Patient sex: M
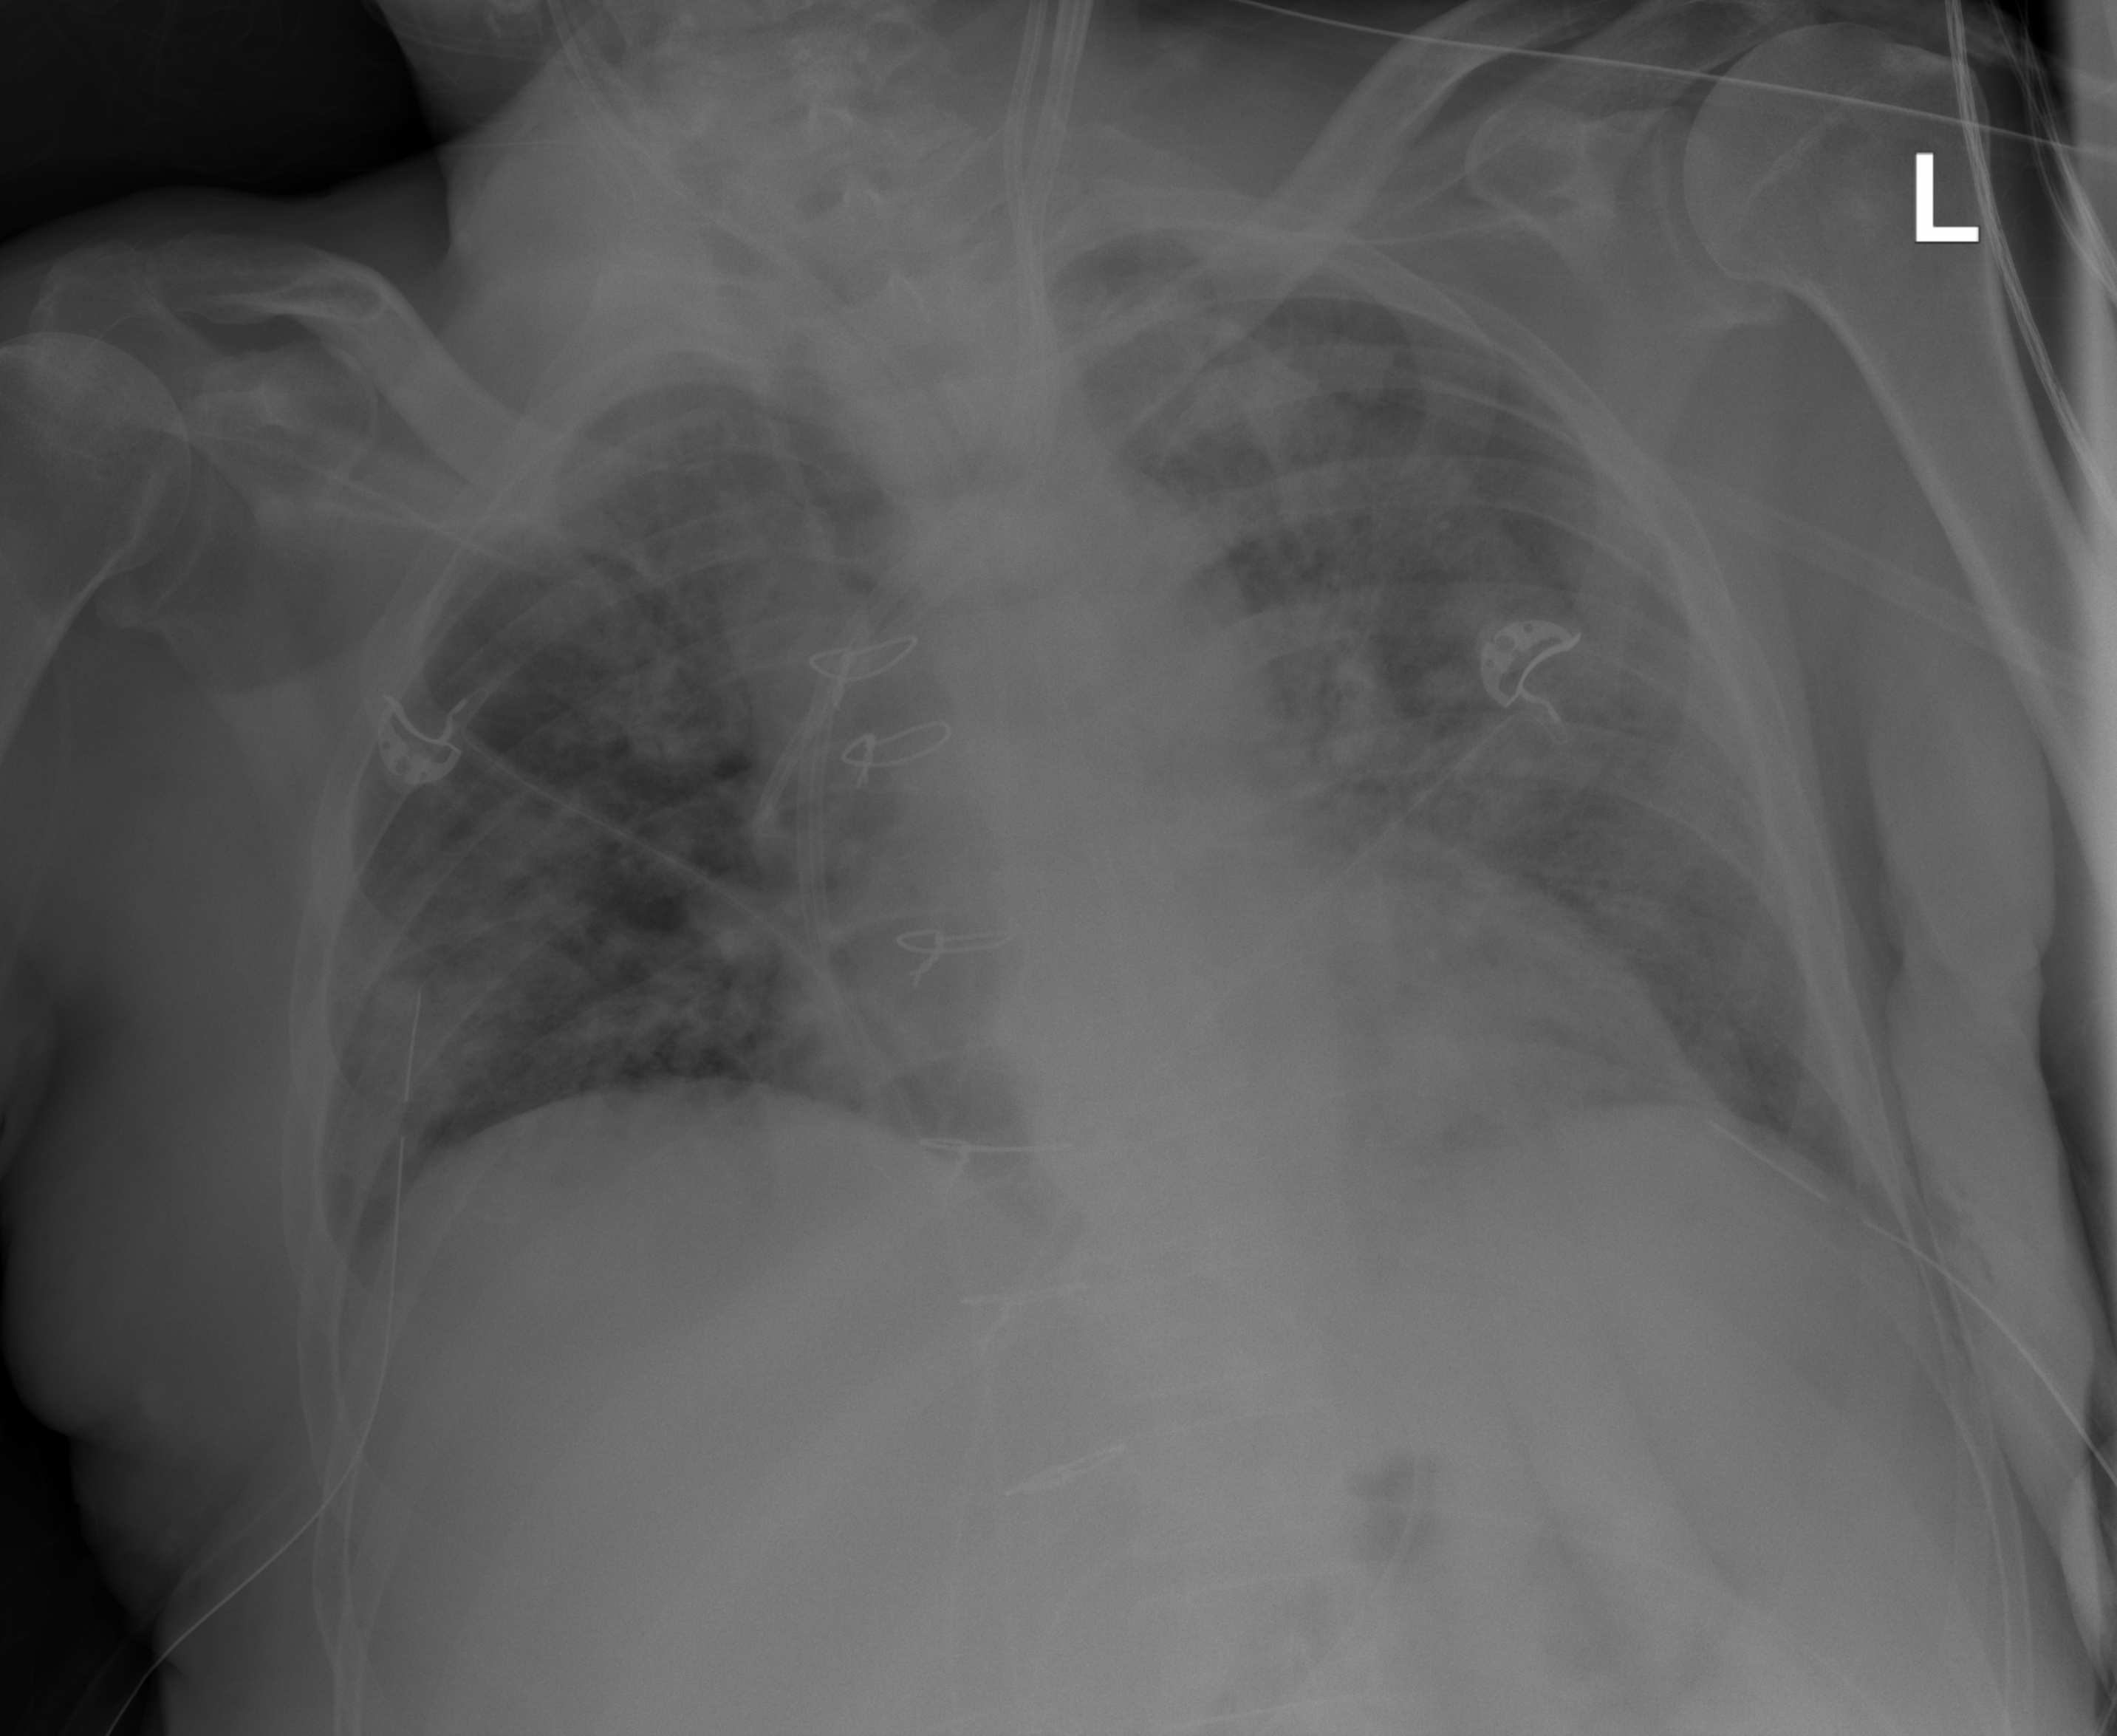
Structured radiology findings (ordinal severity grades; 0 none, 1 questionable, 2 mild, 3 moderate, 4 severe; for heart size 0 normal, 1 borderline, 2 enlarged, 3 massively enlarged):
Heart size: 1
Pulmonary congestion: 2
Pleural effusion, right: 0
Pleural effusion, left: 0
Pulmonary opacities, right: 3
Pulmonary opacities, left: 3
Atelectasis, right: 2
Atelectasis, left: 2